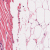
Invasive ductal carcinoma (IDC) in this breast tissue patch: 0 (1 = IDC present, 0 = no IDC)